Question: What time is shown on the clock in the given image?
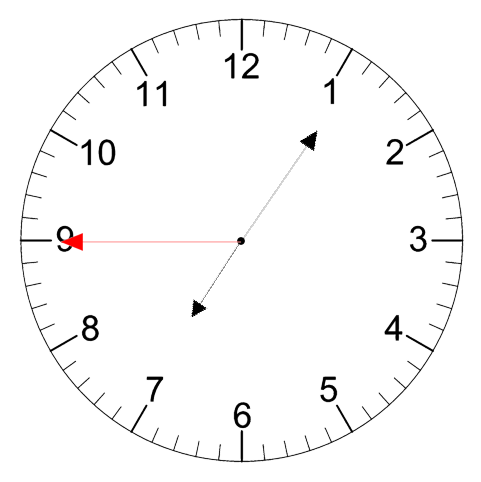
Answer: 07:05:45